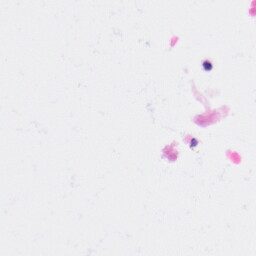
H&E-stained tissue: Kidney